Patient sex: F
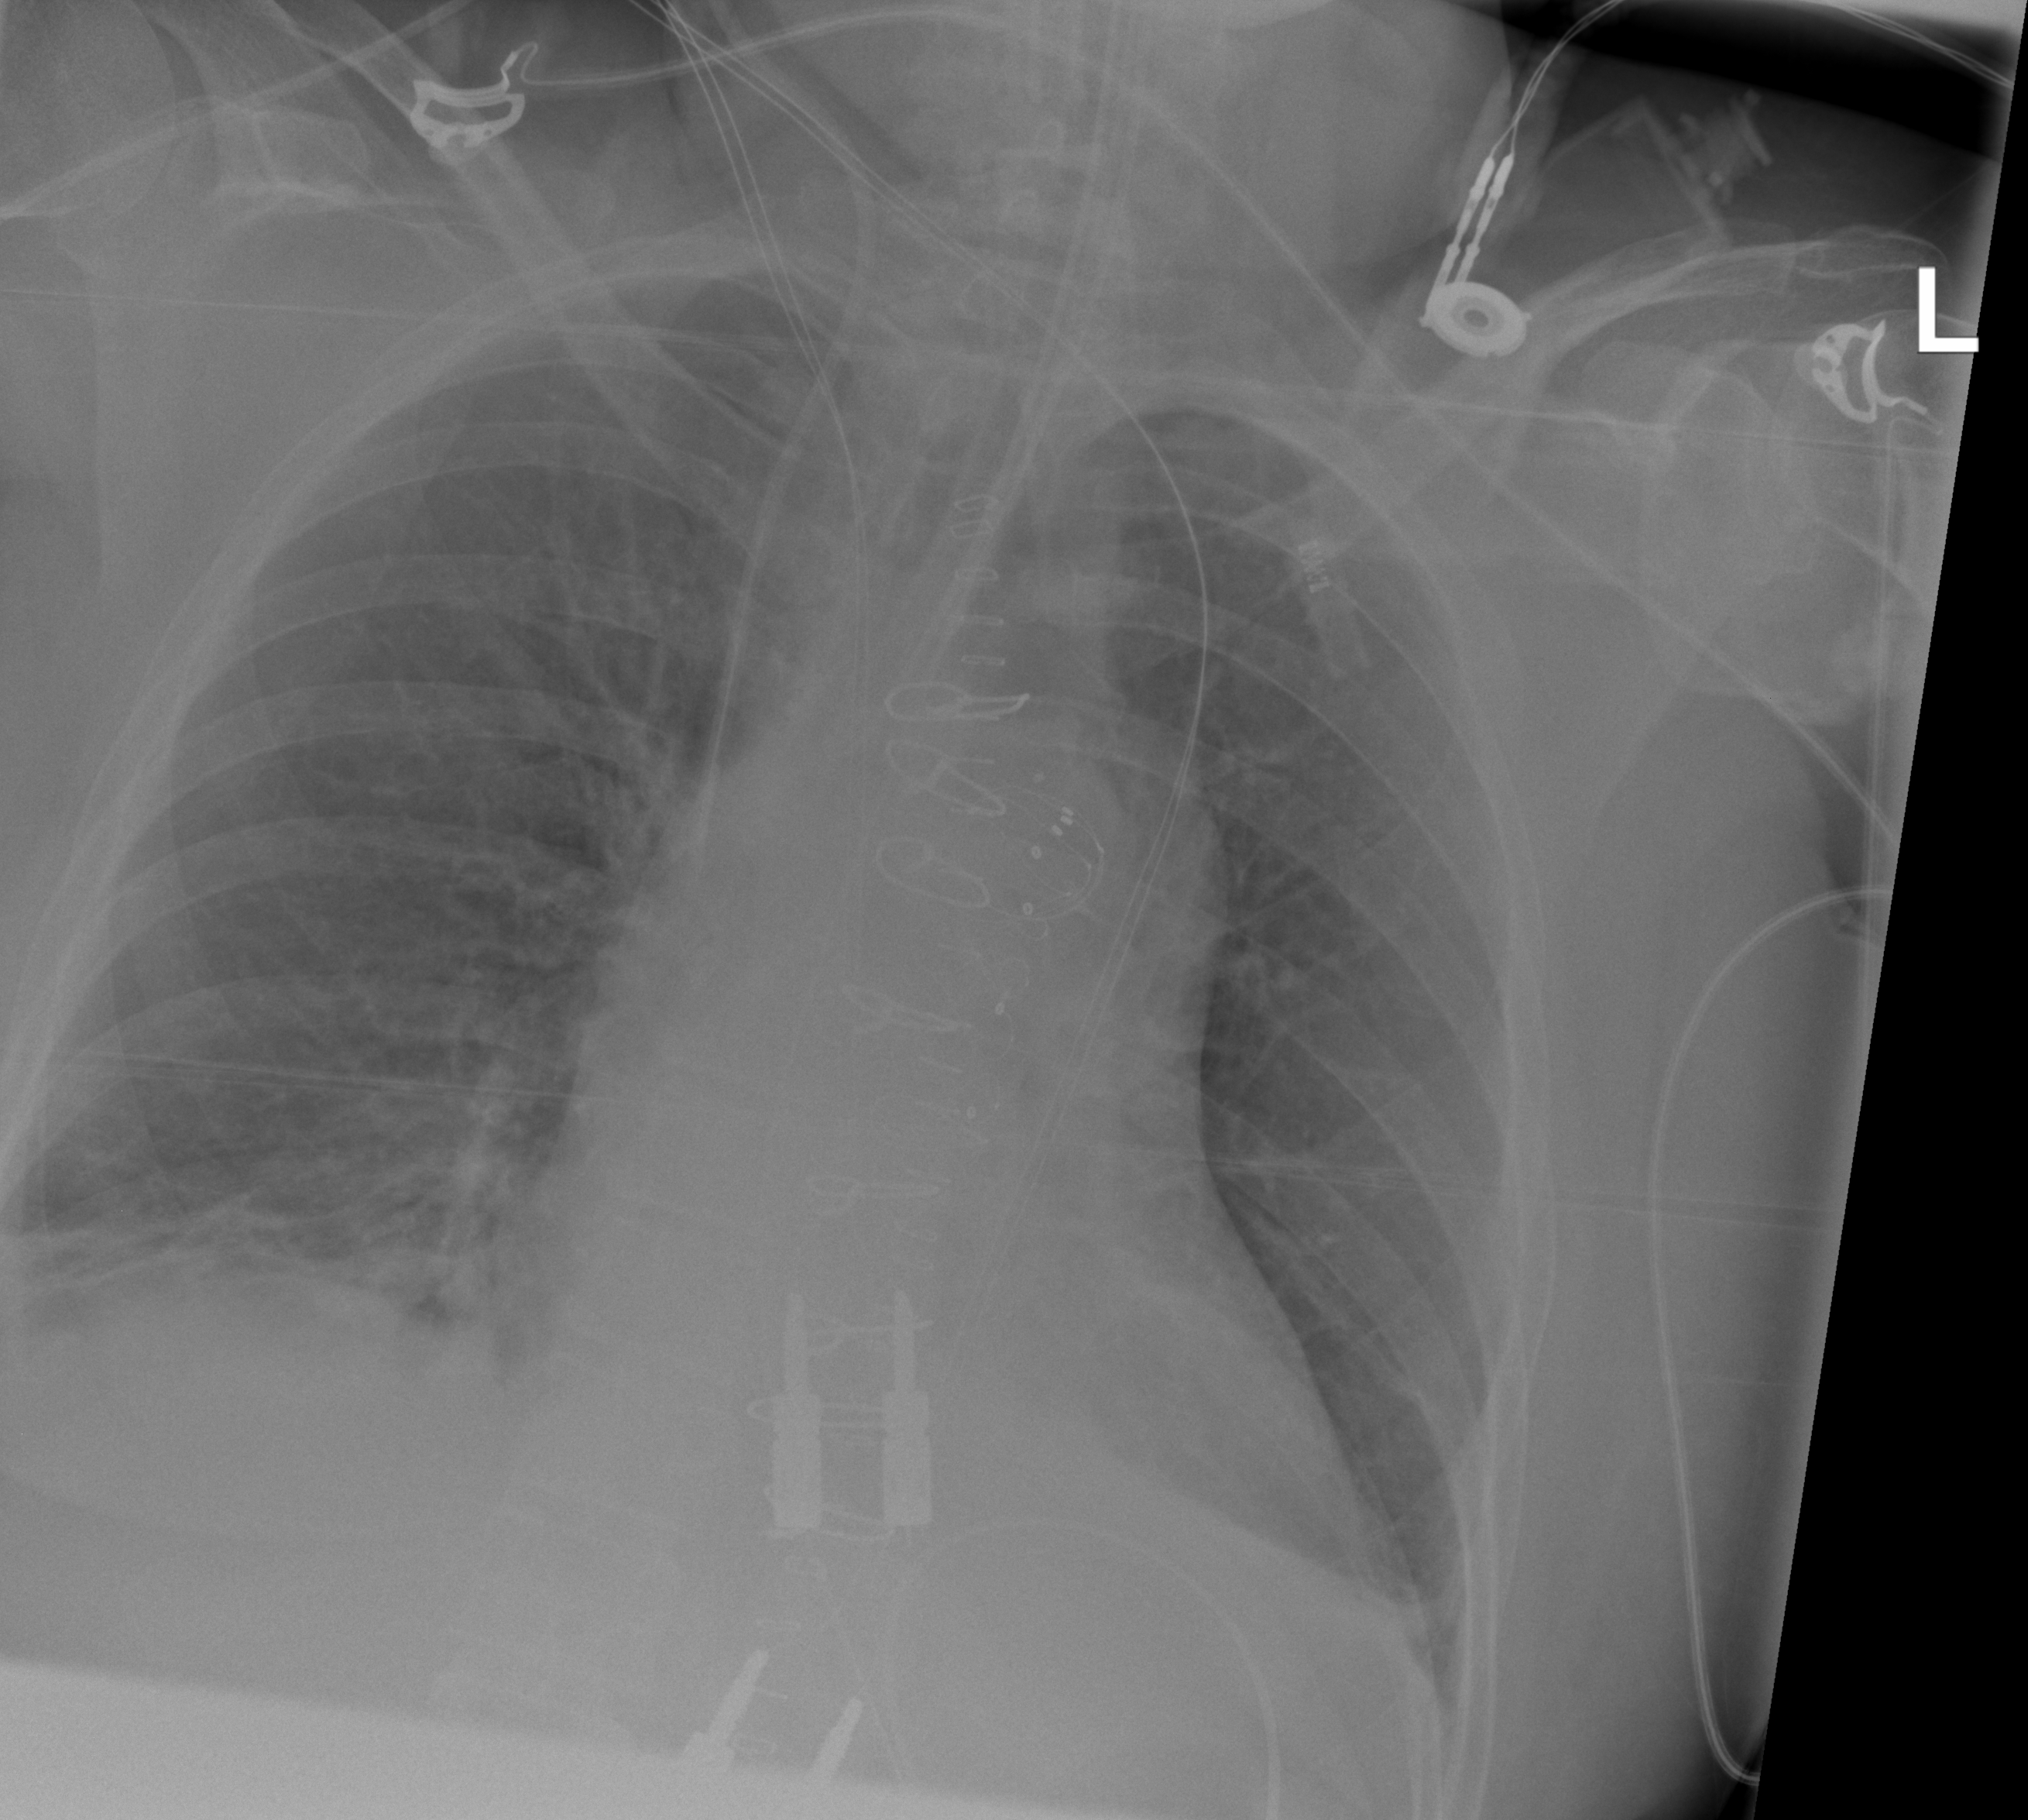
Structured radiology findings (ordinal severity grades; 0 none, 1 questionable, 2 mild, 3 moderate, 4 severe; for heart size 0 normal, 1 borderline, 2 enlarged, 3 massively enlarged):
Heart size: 2
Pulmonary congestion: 2
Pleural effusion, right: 0
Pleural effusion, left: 0
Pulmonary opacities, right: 1
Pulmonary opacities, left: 0
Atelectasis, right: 2
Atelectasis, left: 2